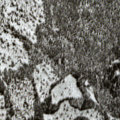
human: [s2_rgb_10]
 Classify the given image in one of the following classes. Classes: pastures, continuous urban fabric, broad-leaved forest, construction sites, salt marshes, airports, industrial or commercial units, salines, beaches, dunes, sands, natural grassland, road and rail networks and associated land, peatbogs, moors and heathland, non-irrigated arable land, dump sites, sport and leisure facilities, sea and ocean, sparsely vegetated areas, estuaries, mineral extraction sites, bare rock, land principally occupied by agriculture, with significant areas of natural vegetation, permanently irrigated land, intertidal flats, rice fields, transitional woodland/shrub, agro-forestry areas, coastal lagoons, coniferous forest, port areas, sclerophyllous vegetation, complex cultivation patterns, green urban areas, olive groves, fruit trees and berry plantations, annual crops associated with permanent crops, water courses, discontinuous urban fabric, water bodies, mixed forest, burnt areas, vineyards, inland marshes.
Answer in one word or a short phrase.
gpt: coniferous forest, transitional woodland/shrub